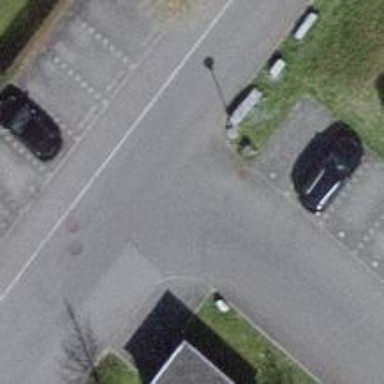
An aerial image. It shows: Parking area with surface.